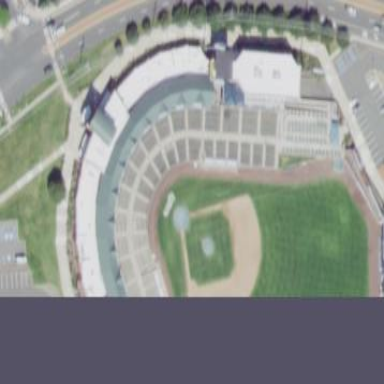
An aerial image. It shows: Baseball stadium.